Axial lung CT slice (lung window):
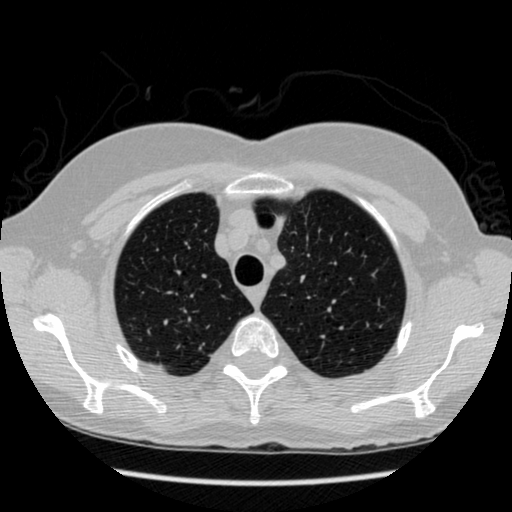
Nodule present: no